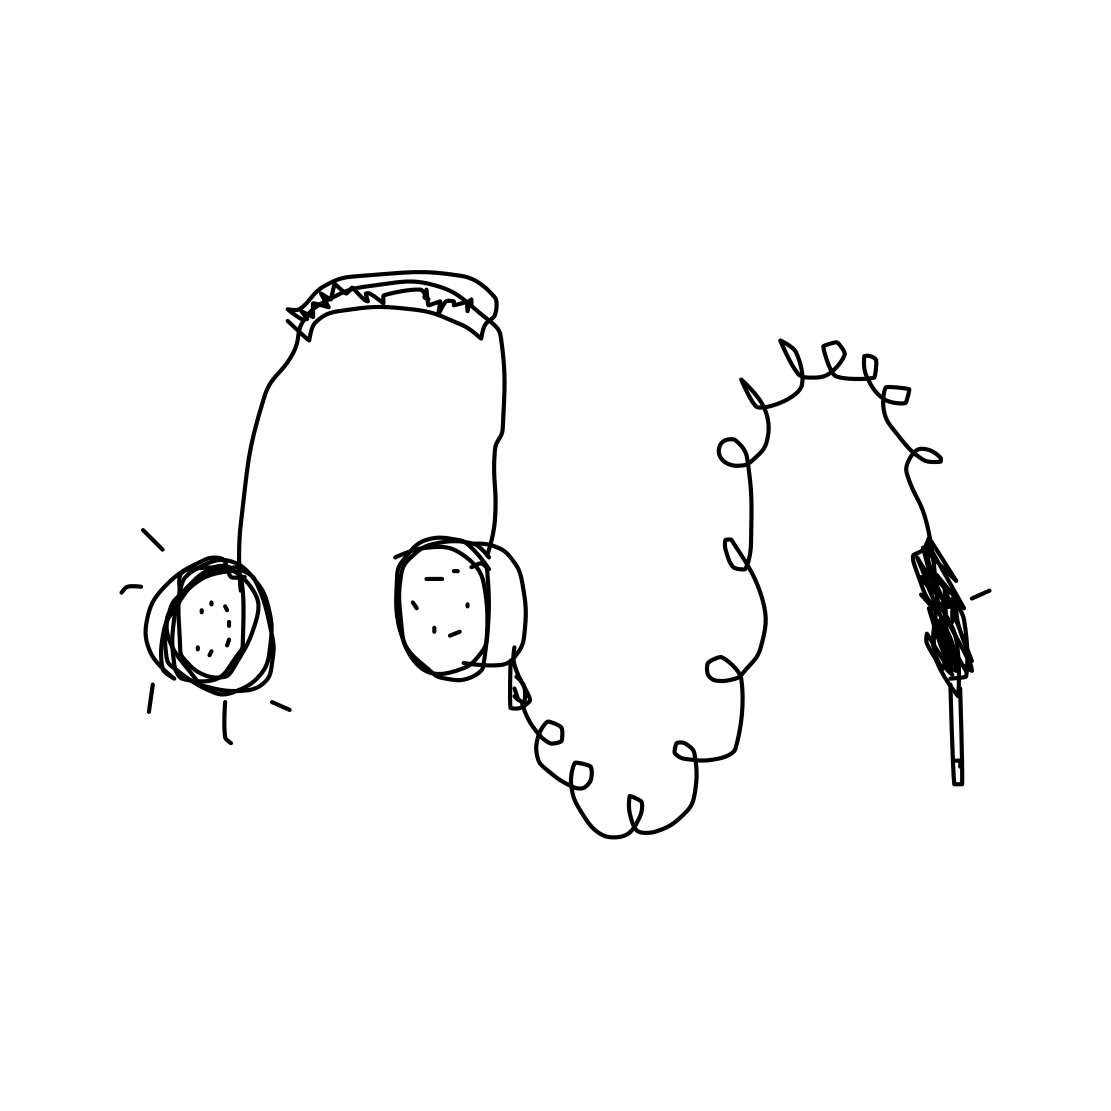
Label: head-phones